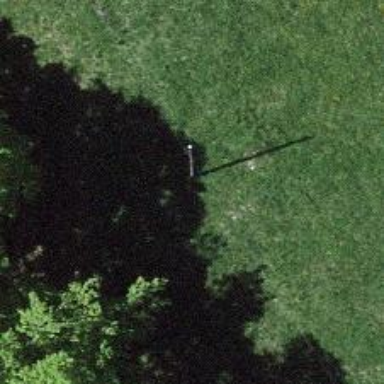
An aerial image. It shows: Utility pole in the area.